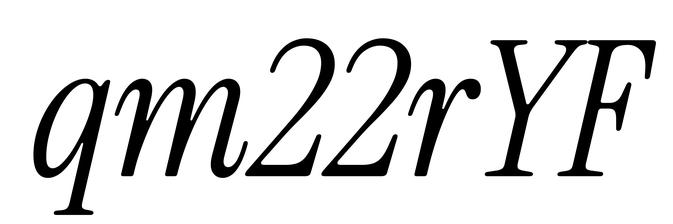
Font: InstrumentSerif-Italic